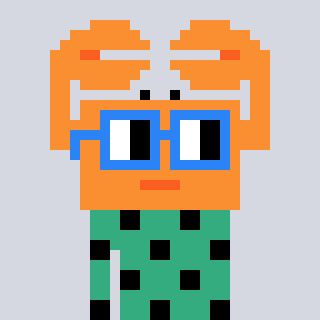
a pixel art character with square blue glasses, a crab-shaped head and a teal-colored body on a cool background